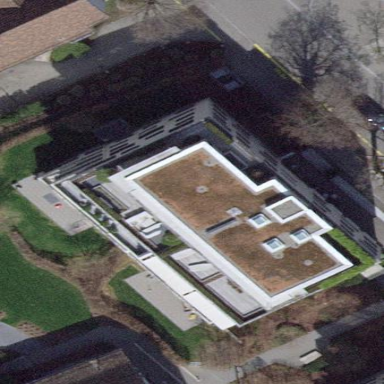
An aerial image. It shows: Building with apartments and flat roof.